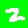
Digit: 2